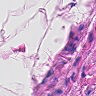
Metastatic tissue present: no